Aerial crown-view tile of a tropical tree (Barro Colorado Island, Panama), acquired 20250715:
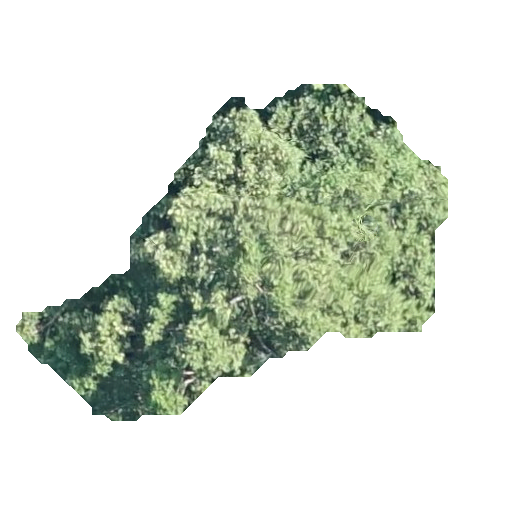
Species: Calophyllum longifolium
GBIF accepted scientific name: Calophyllum longifolium
Crown area: 121.531 m²